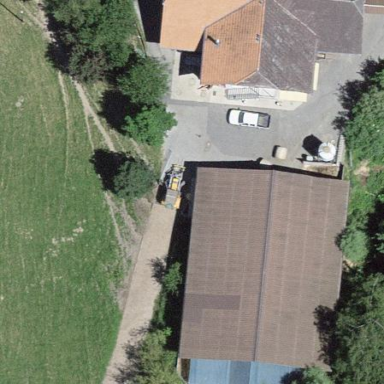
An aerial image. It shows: Rural barn.